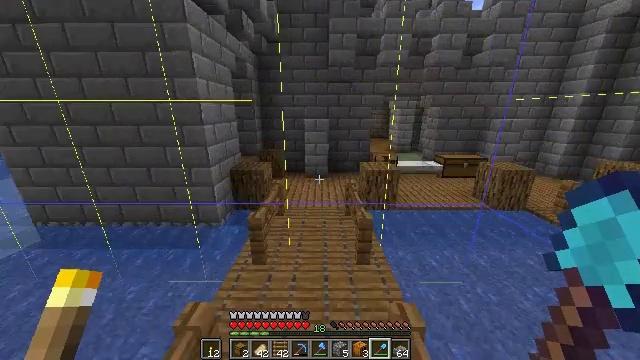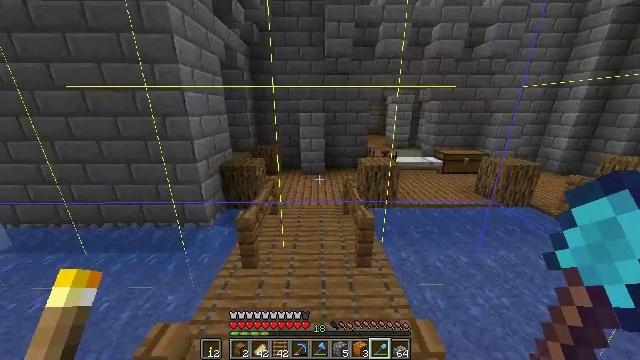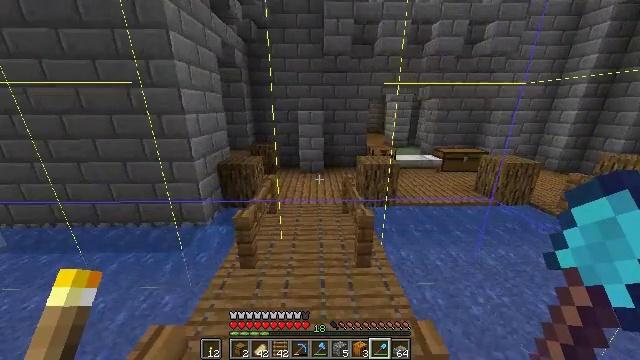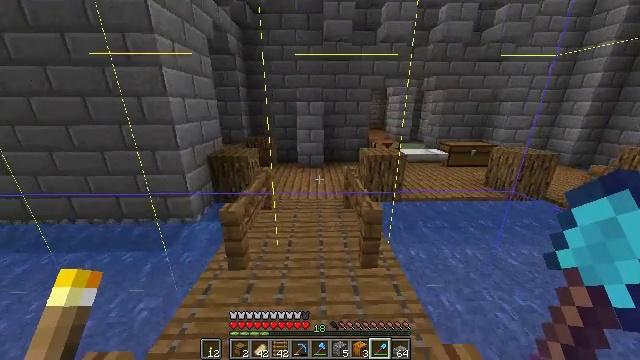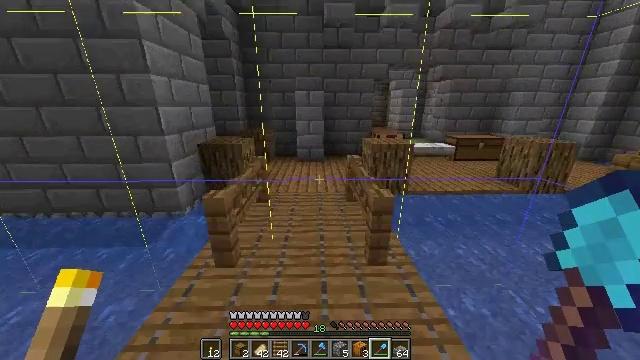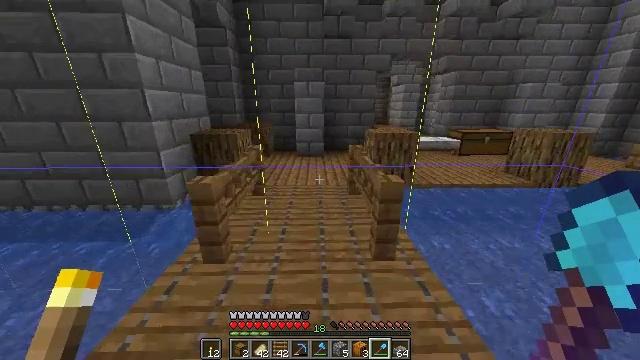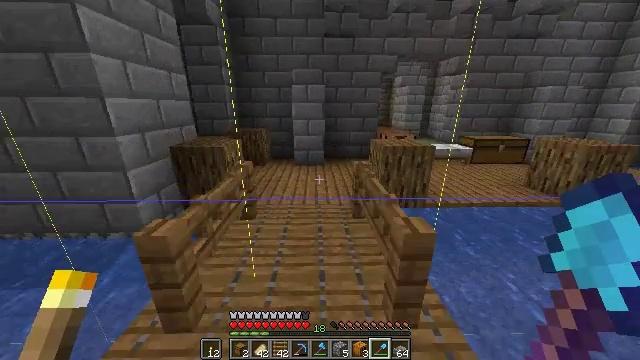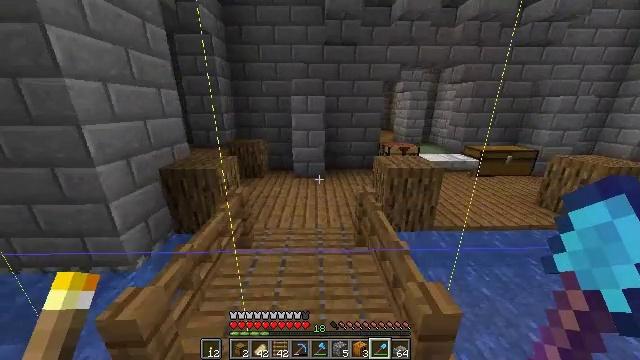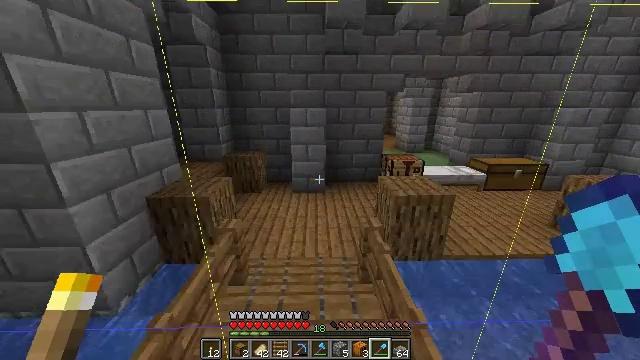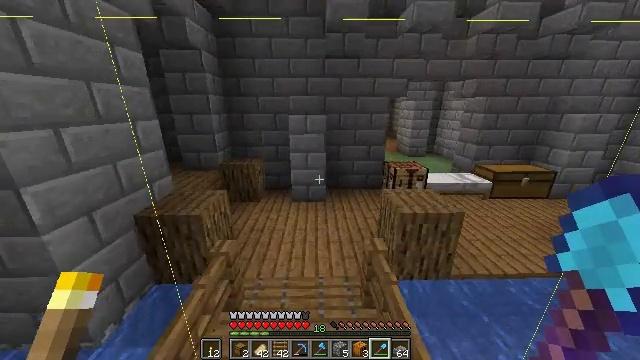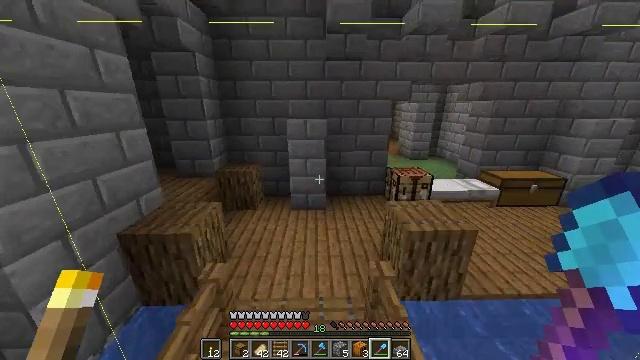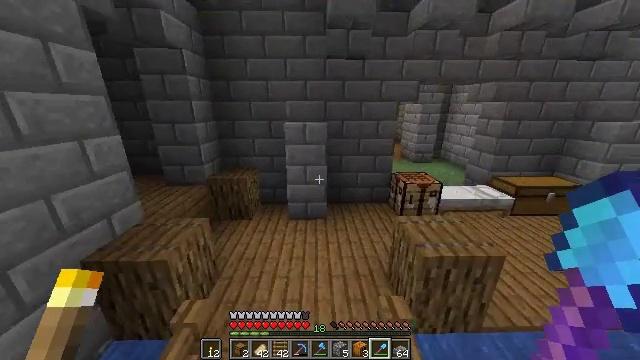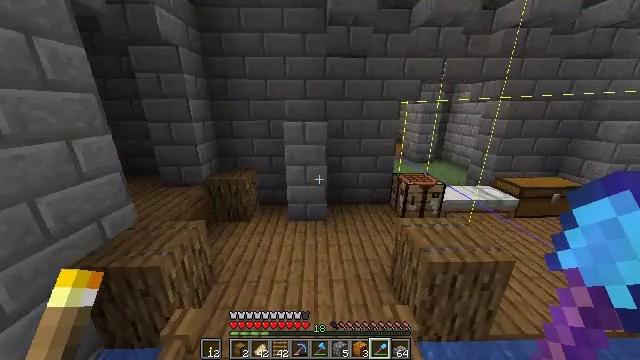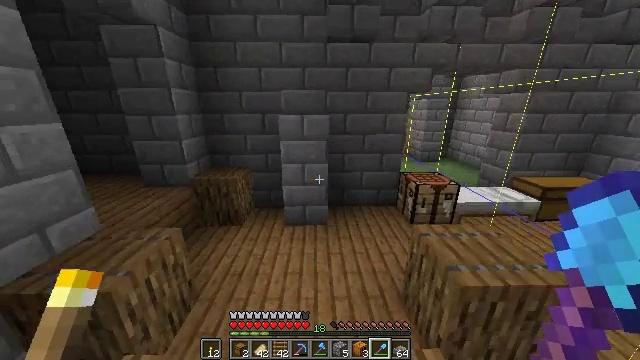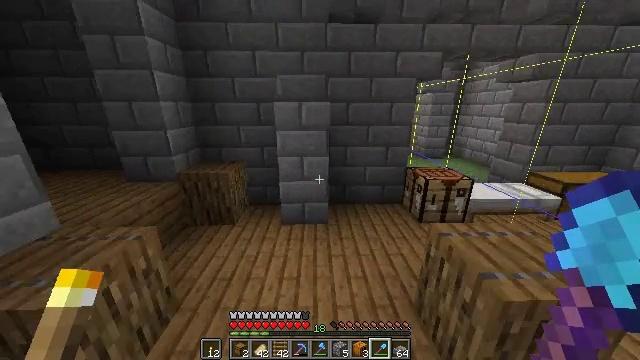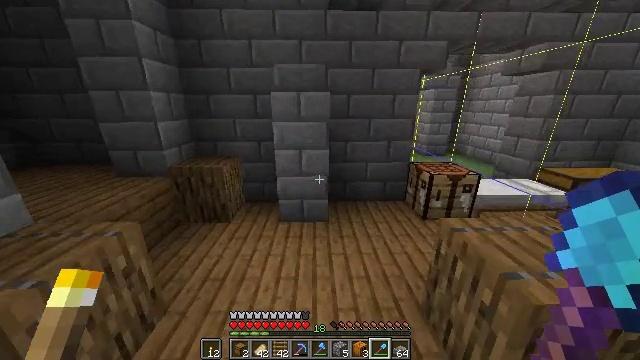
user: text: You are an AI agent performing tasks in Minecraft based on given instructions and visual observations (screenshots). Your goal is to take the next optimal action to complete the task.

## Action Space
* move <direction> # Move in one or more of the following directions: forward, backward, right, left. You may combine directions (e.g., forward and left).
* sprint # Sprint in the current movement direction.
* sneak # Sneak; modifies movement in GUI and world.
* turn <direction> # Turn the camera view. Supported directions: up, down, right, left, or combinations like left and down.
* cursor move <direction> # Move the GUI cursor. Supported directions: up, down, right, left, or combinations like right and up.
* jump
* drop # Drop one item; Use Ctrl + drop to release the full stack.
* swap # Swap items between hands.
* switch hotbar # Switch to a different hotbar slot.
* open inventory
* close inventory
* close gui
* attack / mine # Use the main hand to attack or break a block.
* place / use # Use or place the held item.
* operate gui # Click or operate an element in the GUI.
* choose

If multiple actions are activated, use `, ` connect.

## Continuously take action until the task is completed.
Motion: motion action
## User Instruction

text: Break soul sand to slow down mobs.
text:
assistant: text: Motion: move forward, turn right, jump
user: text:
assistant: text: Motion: move forward, jump
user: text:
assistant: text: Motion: move forward, jump
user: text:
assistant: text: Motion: move forward, jump
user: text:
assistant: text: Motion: move forward, jump
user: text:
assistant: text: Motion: move forward, jump
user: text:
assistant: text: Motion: move forward, sprint, jump
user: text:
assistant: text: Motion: move forward, sprint, jump
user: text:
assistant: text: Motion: move forward, sprint, jump
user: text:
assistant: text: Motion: move forward, sprint, jump
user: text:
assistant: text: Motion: move forward
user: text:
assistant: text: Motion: move forward
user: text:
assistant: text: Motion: move forward
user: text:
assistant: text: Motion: move forward
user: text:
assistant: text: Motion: move forward
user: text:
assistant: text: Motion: move forward, turn right
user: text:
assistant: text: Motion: move forward, turn right
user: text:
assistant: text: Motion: move forward, turn right
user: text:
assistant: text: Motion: move forward, turn right
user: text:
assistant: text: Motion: move forward, turn right
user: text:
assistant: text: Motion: move forward, turn right
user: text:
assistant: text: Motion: move forward, turn right
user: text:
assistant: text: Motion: move forward
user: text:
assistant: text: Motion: move forward and move right
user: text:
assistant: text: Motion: move forward and move right
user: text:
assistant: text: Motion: move forward and move right
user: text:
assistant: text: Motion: move forward and move right
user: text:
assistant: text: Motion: move forward and move right, sprint
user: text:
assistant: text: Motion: move forward and move right, sprint, turn left
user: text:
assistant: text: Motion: move forward and move right, sprint, turn left